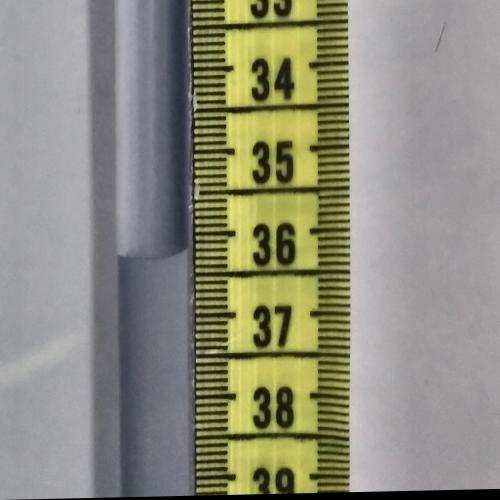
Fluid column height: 36.2 cm